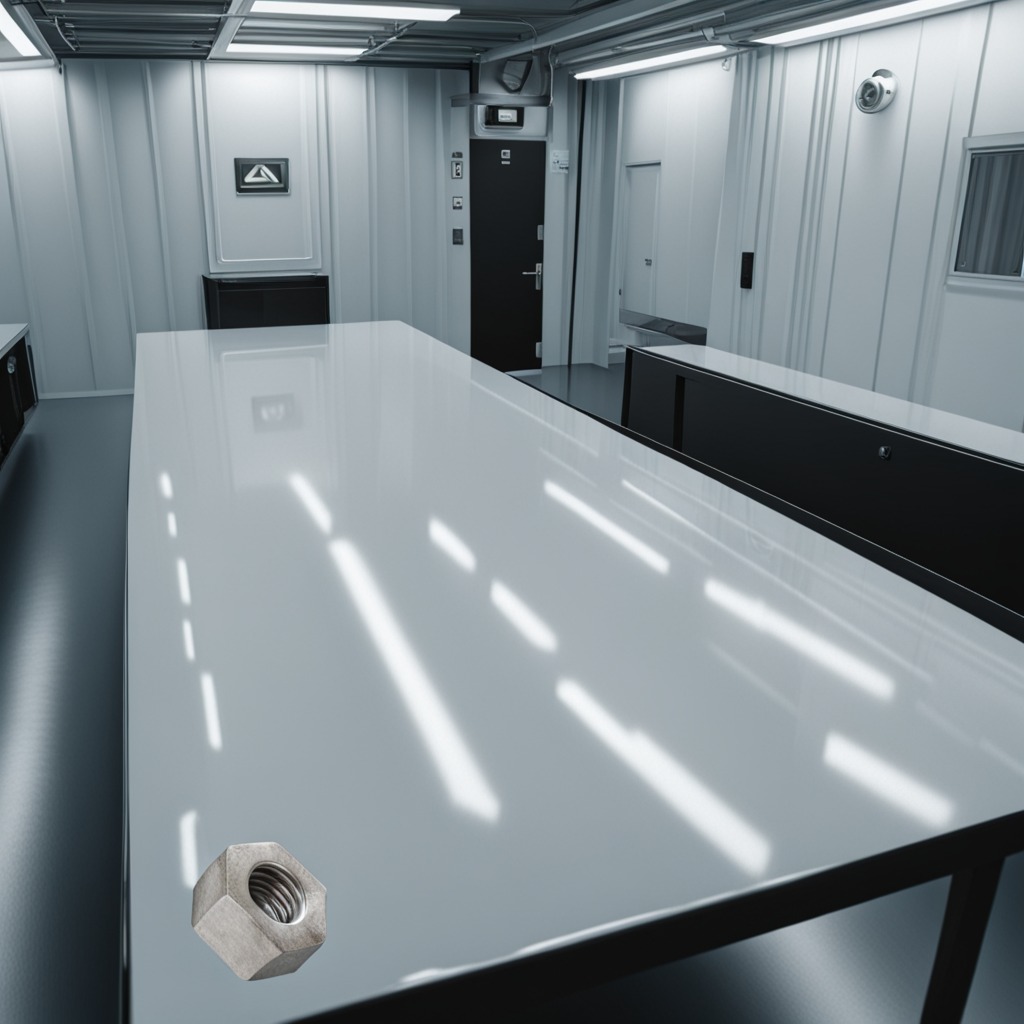
A metal nut is lying on a high-gloss table in a ship maintenance bay industrial lighting.